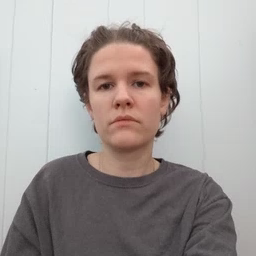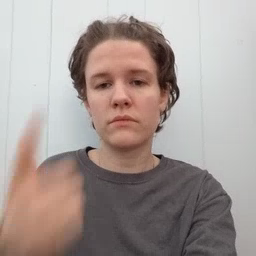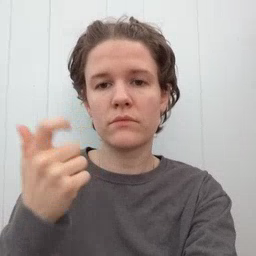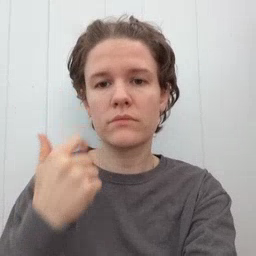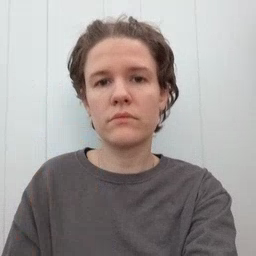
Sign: cry